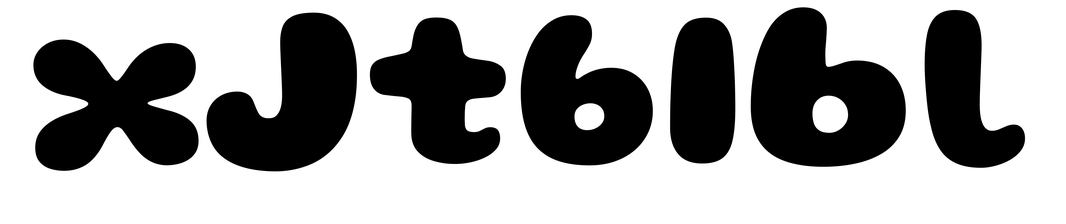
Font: Gluten_ExtraBold